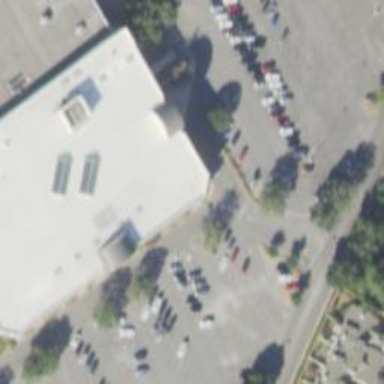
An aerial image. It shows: Parking space is available.